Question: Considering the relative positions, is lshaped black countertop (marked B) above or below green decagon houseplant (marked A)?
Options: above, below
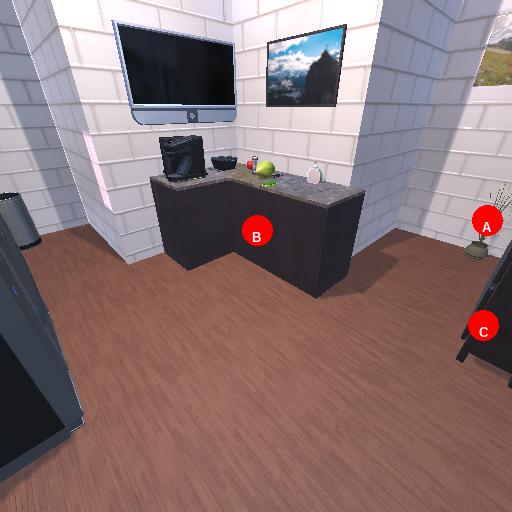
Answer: above